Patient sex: M
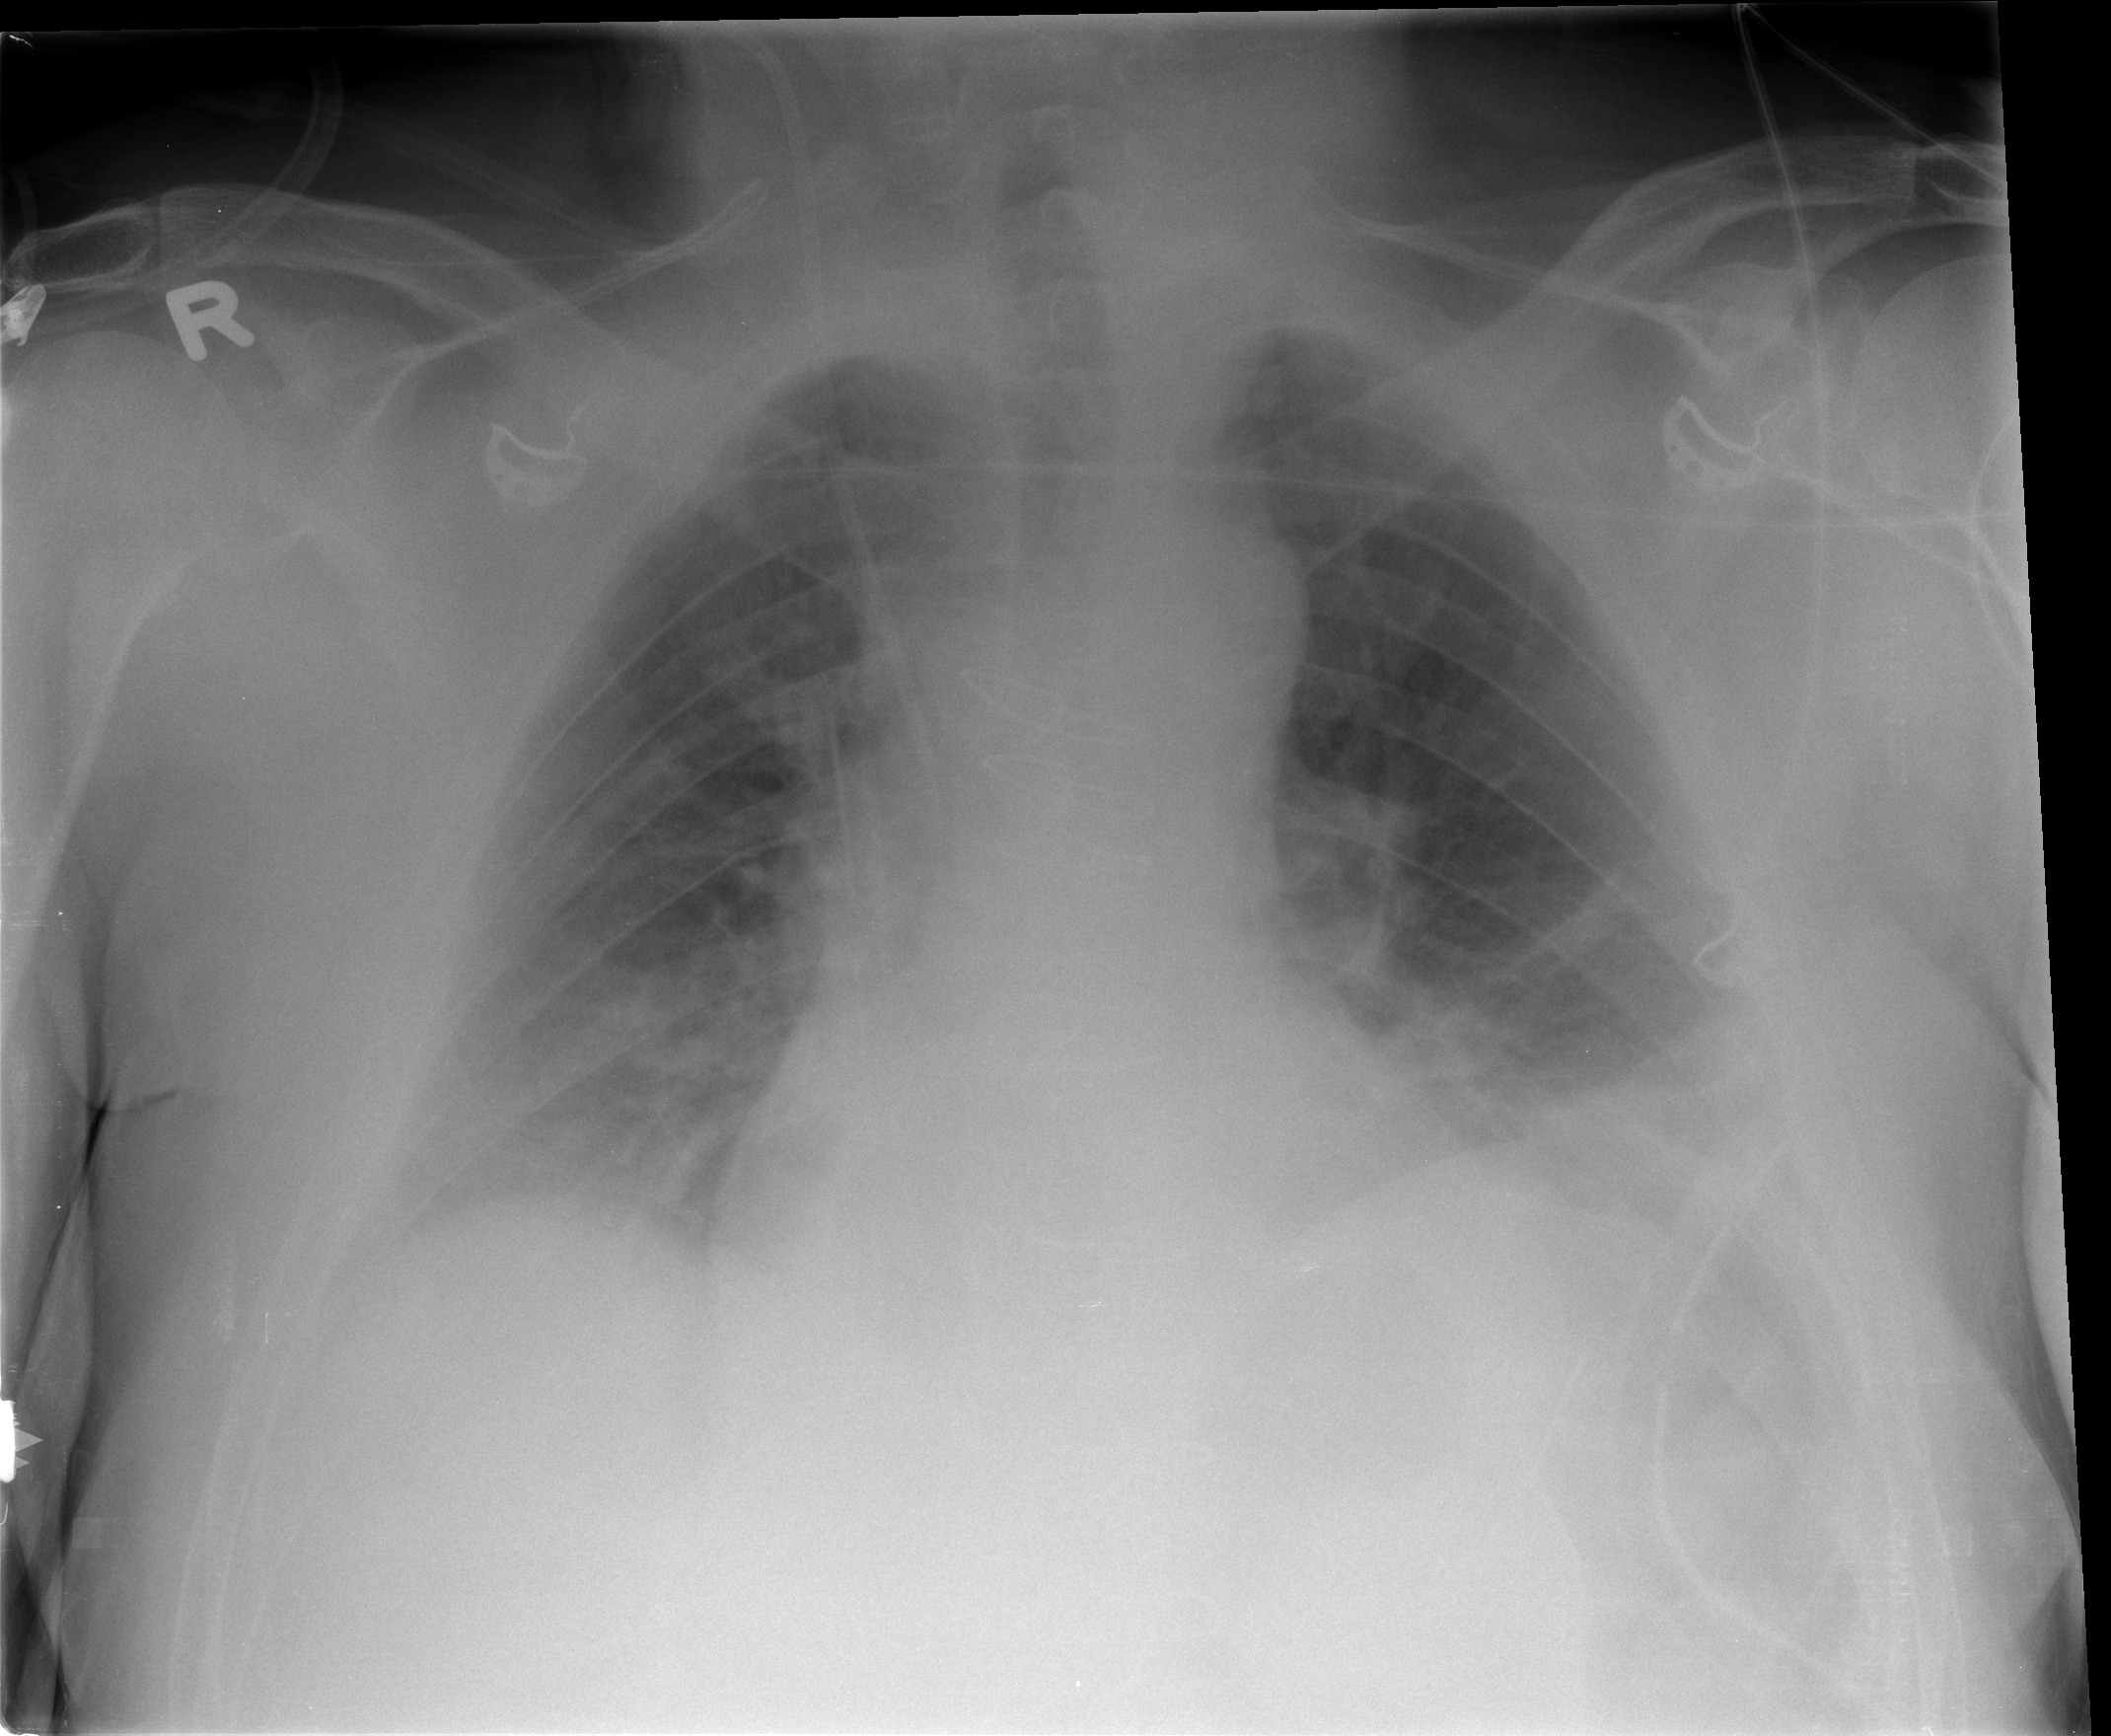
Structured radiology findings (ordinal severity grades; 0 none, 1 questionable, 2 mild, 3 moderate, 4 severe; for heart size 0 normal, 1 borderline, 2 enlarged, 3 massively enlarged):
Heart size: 2
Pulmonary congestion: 2
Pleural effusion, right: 1
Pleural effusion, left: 1
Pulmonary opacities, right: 0
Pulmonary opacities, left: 0
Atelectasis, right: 2
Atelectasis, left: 2